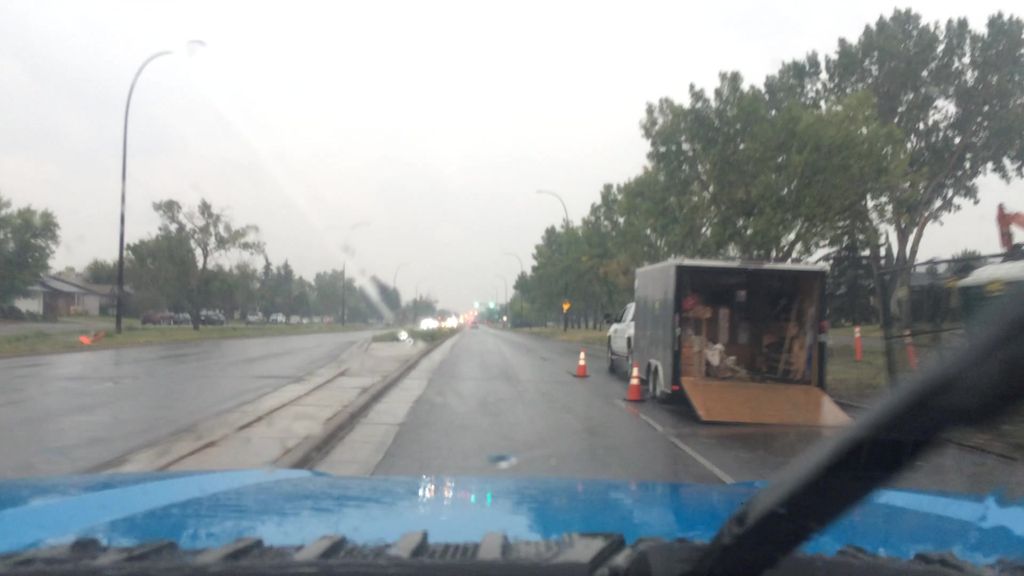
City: calgary